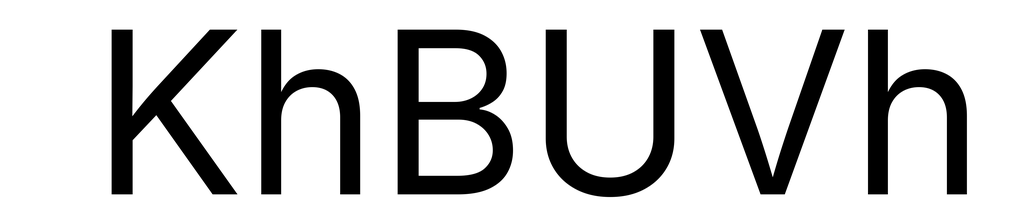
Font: Inter_Regular